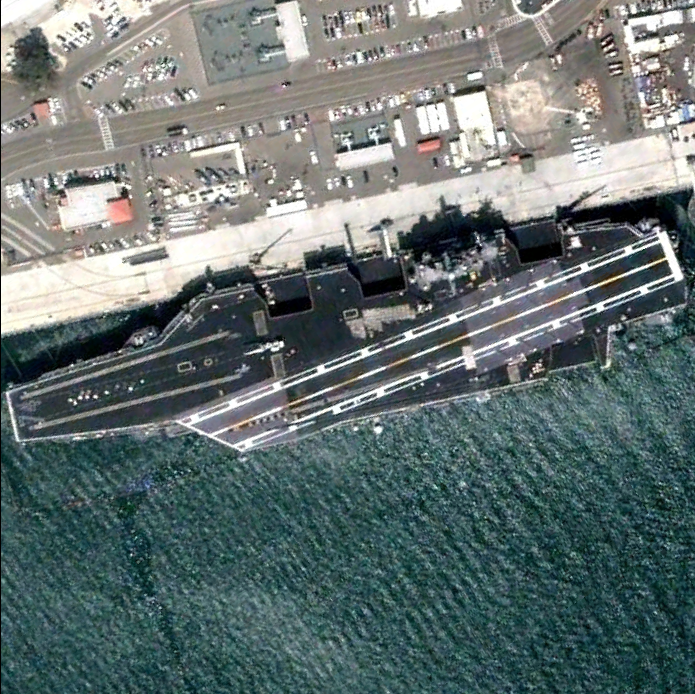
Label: Nimitz-class_aircraft_carrier